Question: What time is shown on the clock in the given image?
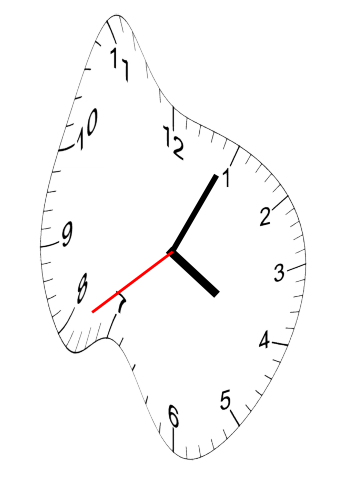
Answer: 04:04:39